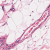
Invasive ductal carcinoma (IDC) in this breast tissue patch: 0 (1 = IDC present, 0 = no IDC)